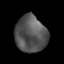
Tissue: lung
Cell type: Epithelial cells
Senescence score: 0.236
Nuclear area (px): 1135
Mean DAPI intensity: 84.065